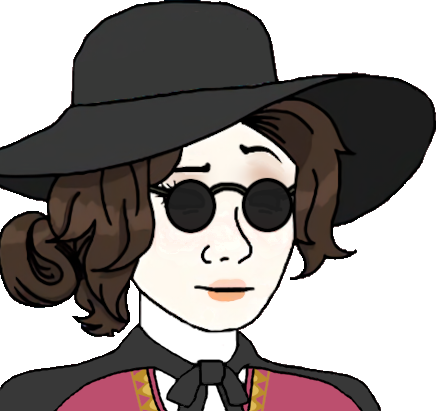
Label: 5_Doomer_Girl